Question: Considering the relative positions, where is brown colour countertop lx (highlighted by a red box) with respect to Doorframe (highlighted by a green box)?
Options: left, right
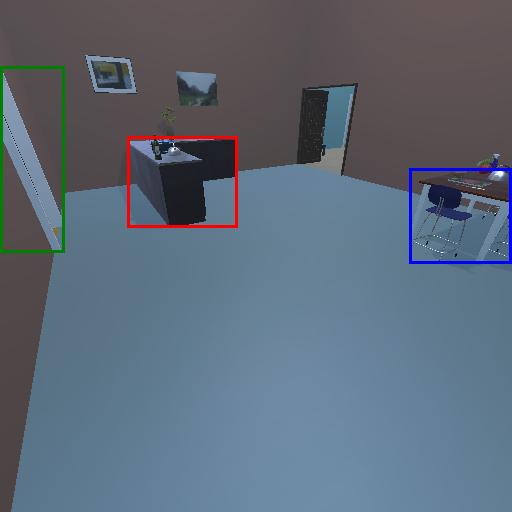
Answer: left